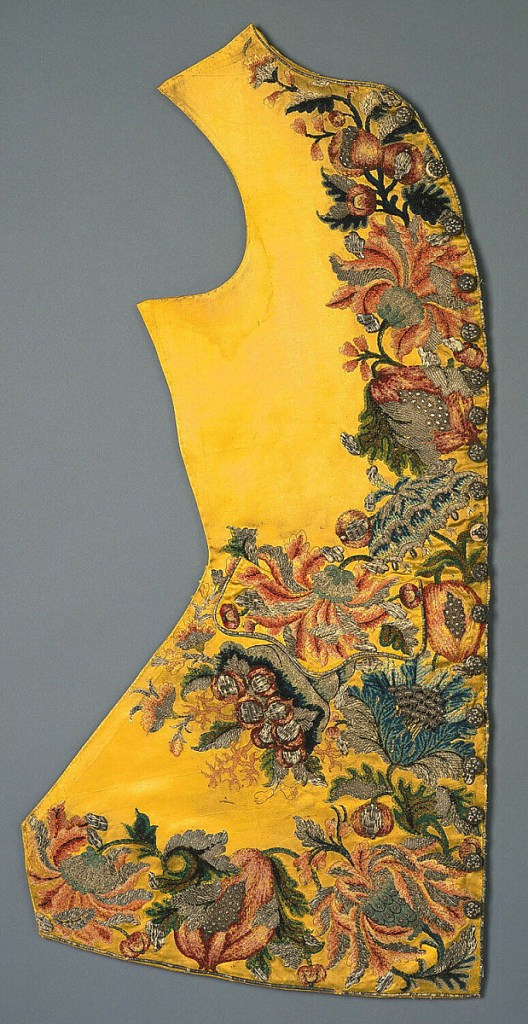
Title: Waistcoat fronts
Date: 1730–40
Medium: silk, metal-wrapped silk core thread, flat metal strip and wire coil embroidery on silk foundation Technique: embroidered in satin stitch on 7&1 satin foundation
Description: Two waistcoat fronts with a dense, large-scale floral border ornamenting the center front and lower edges and waistline. Embroidered in 13 colors of silk chenille, 4 metallic yarns, 2 silk yarns plied with  metal, strips of flat metal and coils of wire couched on a brilliant yellow silk foundation.